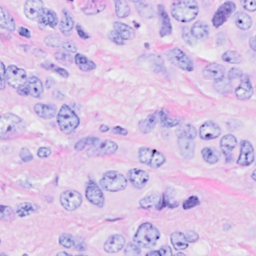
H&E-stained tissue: Breast